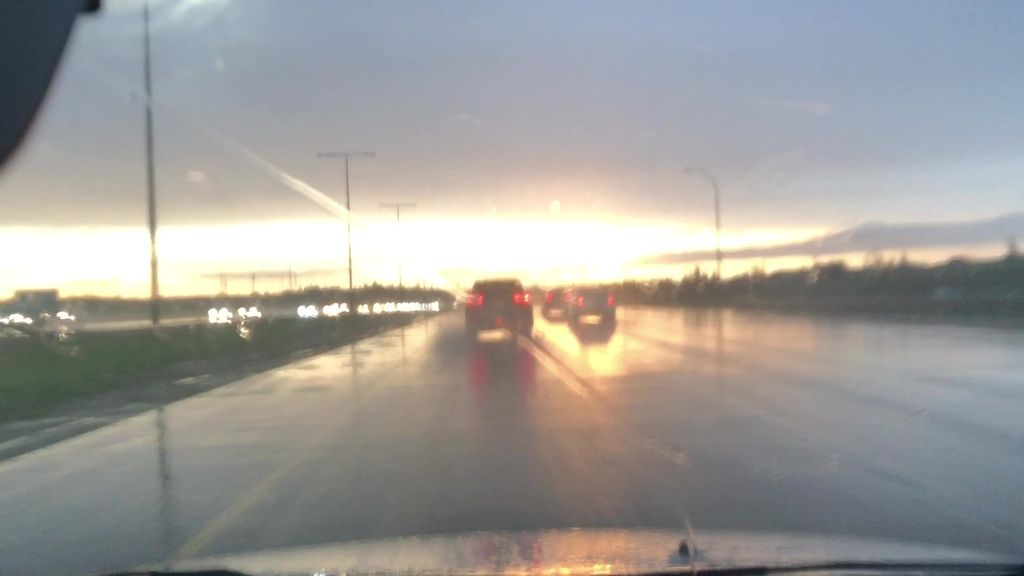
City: edmonton